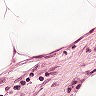
Metastatic tissue present: no